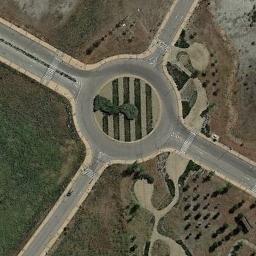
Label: roundabout